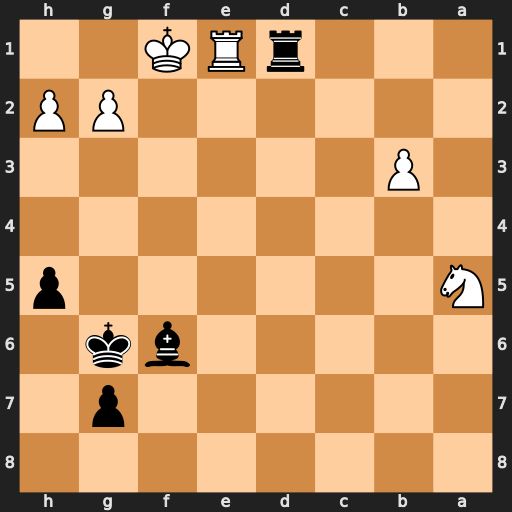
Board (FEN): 8/6p1/5bk1/N6p/8/1P6/6PP/3rRK2
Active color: b
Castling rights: -
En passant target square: -
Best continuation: Rxe1+ Kxe1 Bc3+ Kd1 Bxa5